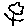
Label: tree